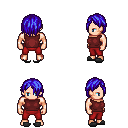
a pixel art fantasy rpg character, male body template, human, light skin, maroon sleeveless shirt, red pants, blue bangs hairstyle, gray slippers, four views (front, back, left, right), 2x2 character sprite sheet, small pixel art, hard edges, no anti-aliasing